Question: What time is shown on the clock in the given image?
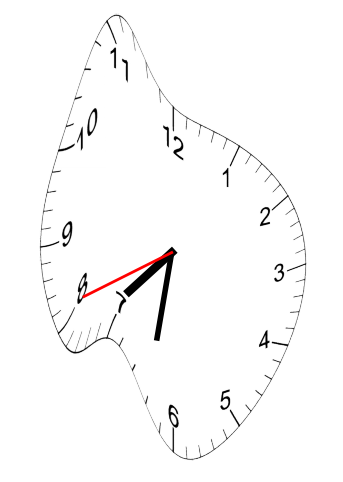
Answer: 07:31:41